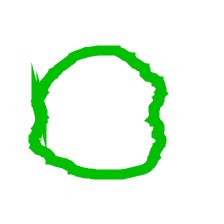
Shape: circle